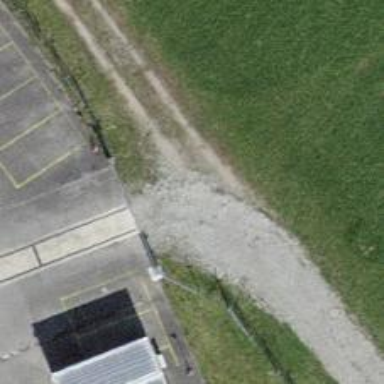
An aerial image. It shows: Gate.